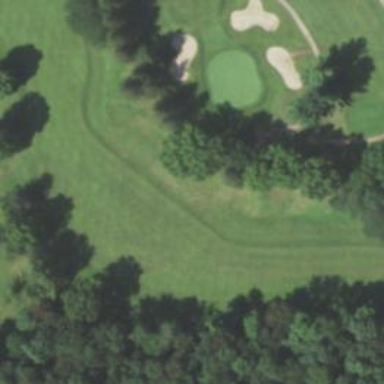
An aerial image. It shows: Golf hole.